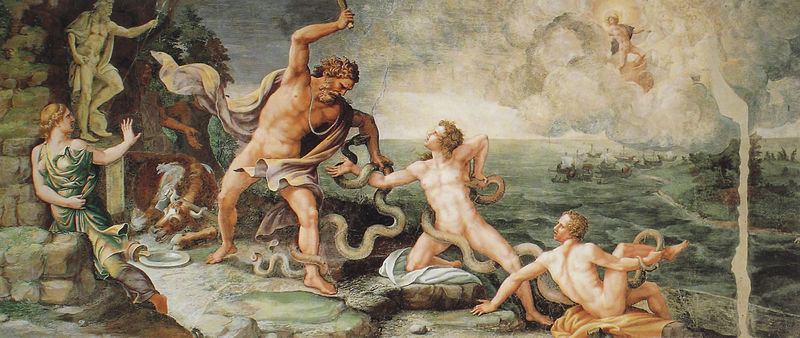
Titel: Mantua, Palazzo Ducale, Sala di Troia
Künstler: Giulio Romano
Standort: Mantua, Palazzo Ducale (EU - I - Lombardei)
Schlagwörter: gemälde, himmel, kampf, mann, meer, nackt, wasser, wolken, menschen, ufer, frau, männer, wolke, malerei, vater, kinder, statue, schiff, schiffe, strafe, schlange, mythologie, heiligenschein, skulpturen, schlangen, erscheinung, fresko, flotte, keule, rettung, söhne, troja, dreizack, laokoon, poseidon, befreiung, argonauten